Question: I have a list containing the numbers 25-1. I'm trying to print it out like a gameboard, where all the numbers match up:

I found out how to add the lines to the list by doing <URL>:
'''
_b = map(str, board)
_board = ' | '.join(_b)
'''
and I know how to print 5 numbers on each line.. but I'm having trouble getting all the numbers to line up. Is there a way to do this?
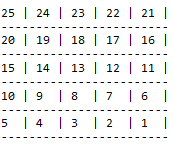
Answer: If you know how long the longest number is going to be, you can use any of these methods:
With the string "5" and a desired width of 3 characters:
- 'str.rjust(3)''' 5''- 'str.ljust(3)'''5 ''- 'str.center(3)''' 5 ''
I tend to like 'rjust' for numbers, as it lines up the places like you learn how to do long addition in elementary school, and that makes me happy ;)
That leaves you with something like:
'''
_b = map(lambda x: str(x).rjust(3), board)
_board = ' | '.join(_b)
'''
or alternately, with generator expressions:
'''
_board = ' | '.join(str(x).rjust(3) for x in board)
'''